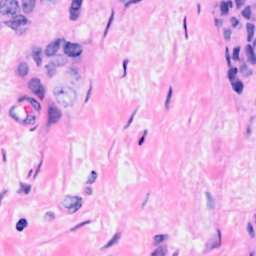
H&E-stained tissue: Breast